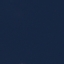
Land use / land cover class: SeaLake